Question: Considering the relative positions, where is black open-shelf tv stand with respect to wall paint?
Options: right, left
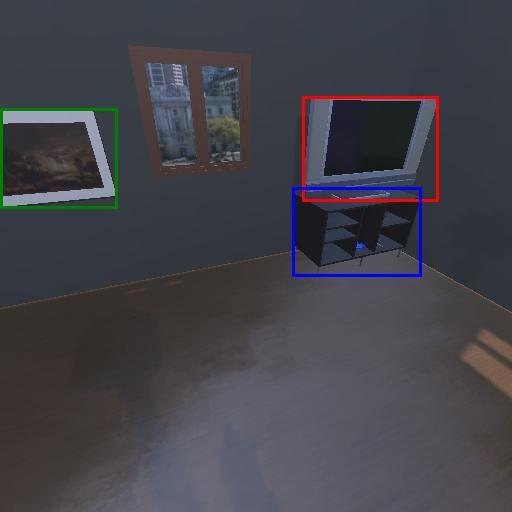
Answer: right